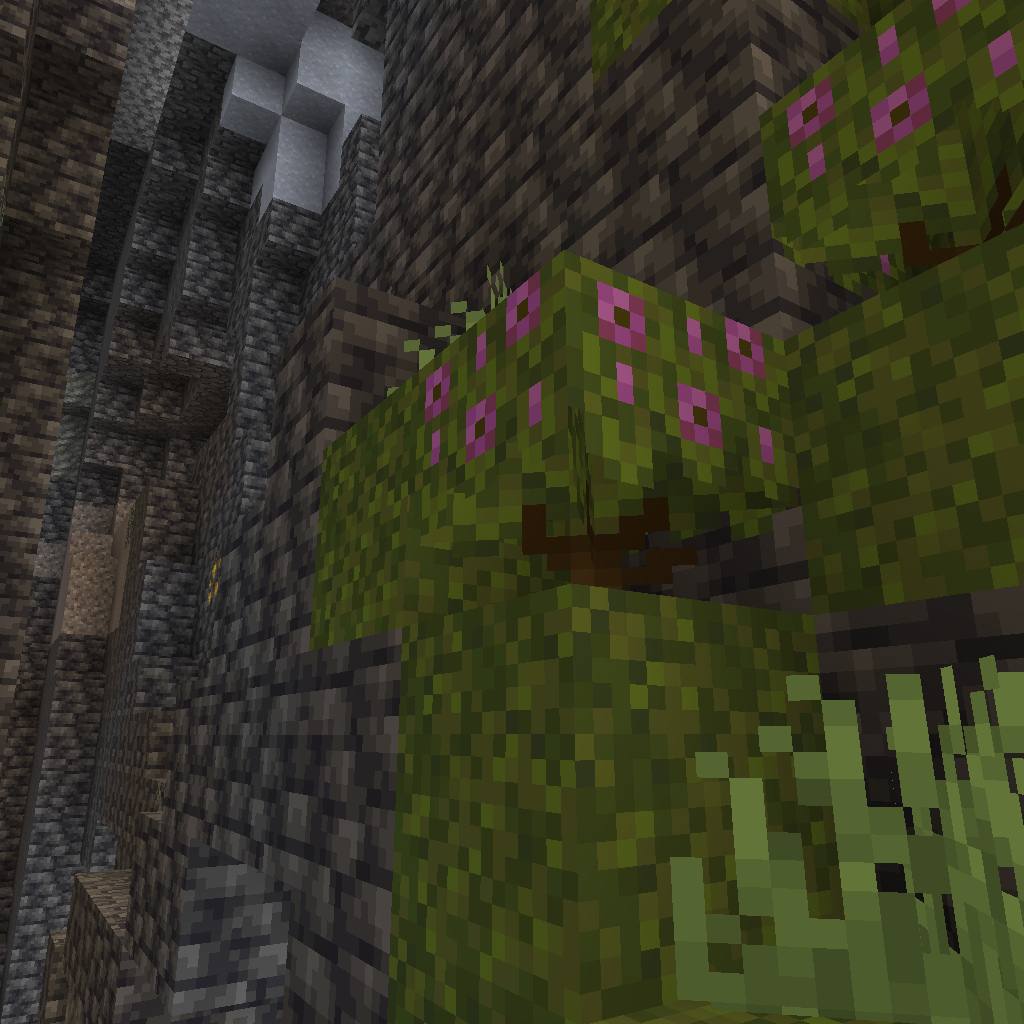
lush cave flowers next to cave